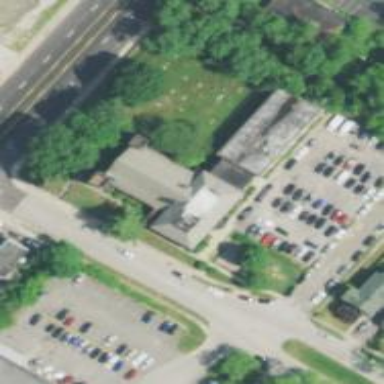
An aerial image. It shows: Building serving as place of worship.